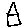
Label: house